Interaction volume radius: 10 \u00c5
Interaction volume height: 40 \u00c5
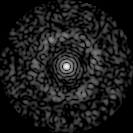
Disorder parameter: 0.8406